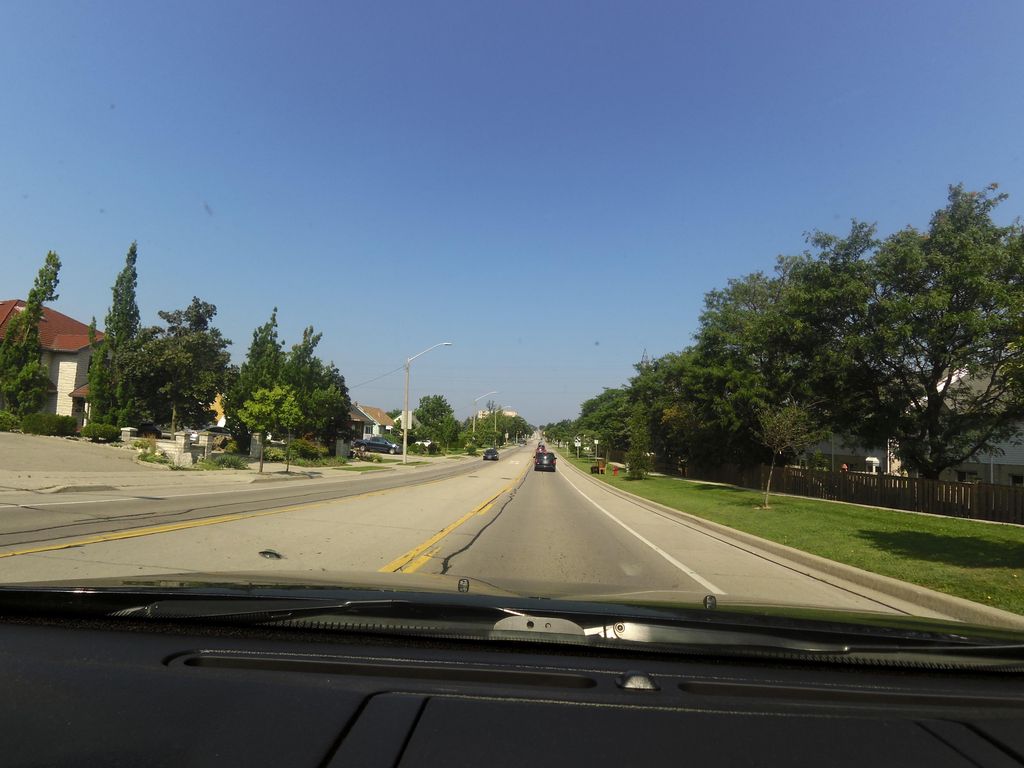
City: hamilton